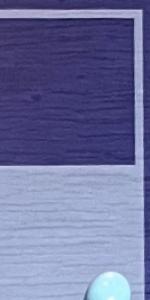
Label: Empty